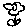
Label: flower